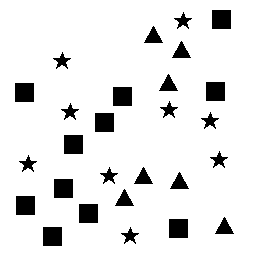
Squares: 11
Triangles: 7
Stars: 9
Total shapes: 27